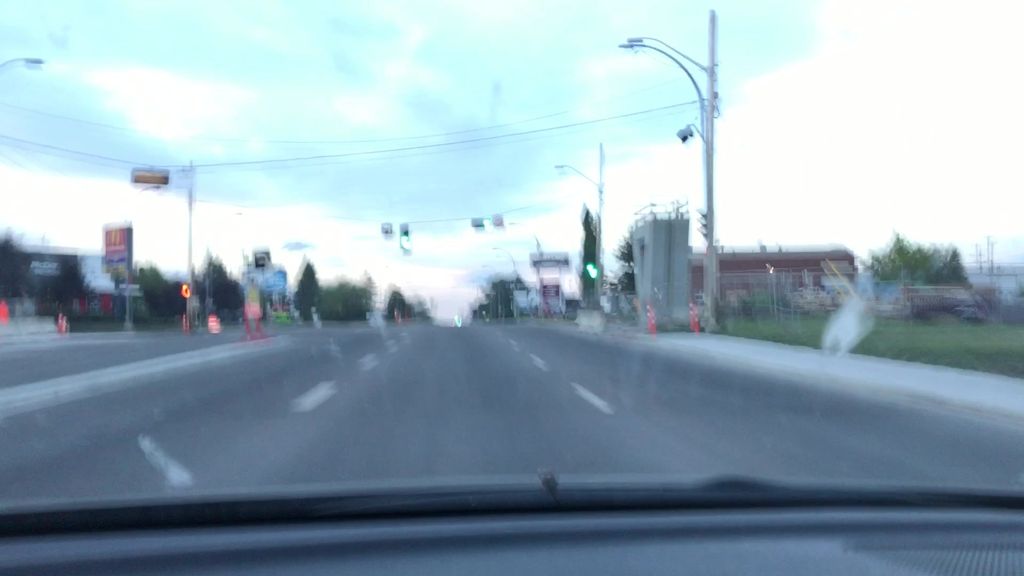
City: edmonton